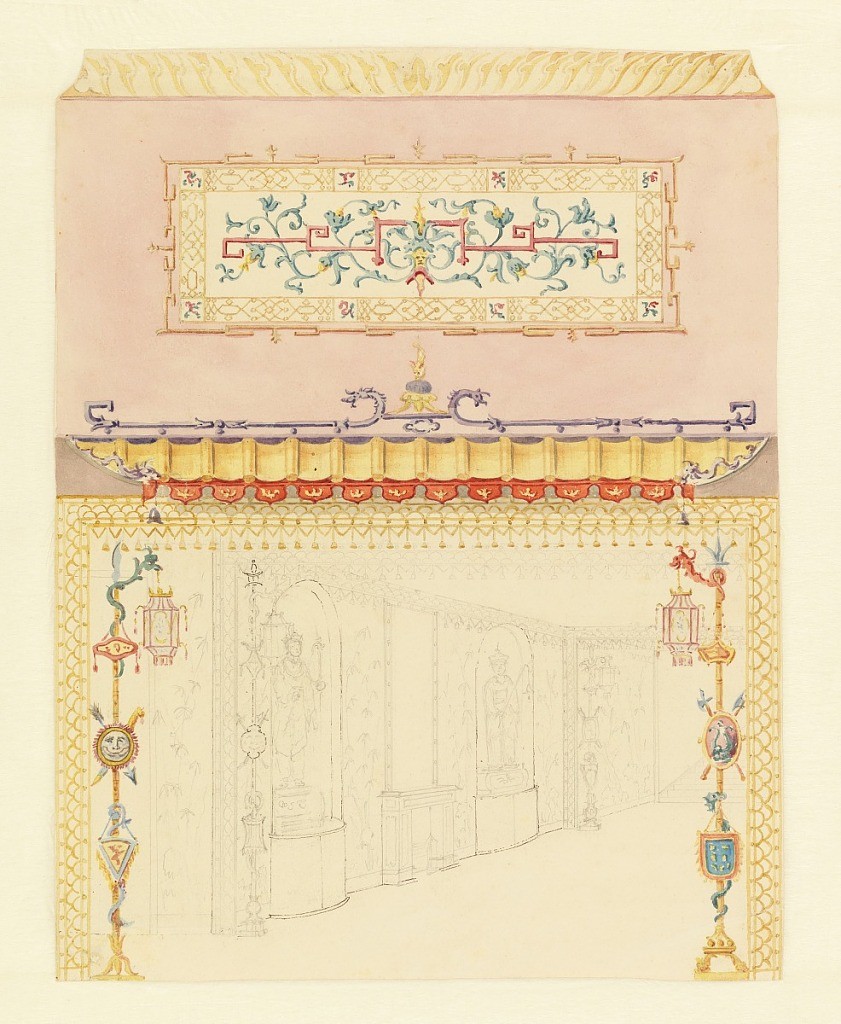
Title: Design for the Corridor to the Chinese Gallery, Royal Pavilion, Brighton
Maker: Frederick Crace, English, 1779–1859
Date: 1815–19
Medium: Brush and watercolor, graphite on cream wove paper
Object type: Drawing
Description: Vertical rectangle. Design for the Royal Pavilion, Brighton. In the foreground, one of the divisions of the Gallery trelliswork framing, hung with wooden bells, and surmounted by a section containing an ornamental rectangular painted glass panel. Standards with hanging lanterns on either side. In perspective, at left, the west side of the Gallery is visible. With mantelpiece and niches to left and right containing cabinets on which stand plaster Chinese figures in costume. Staircase in background.